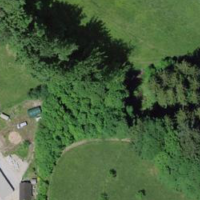
EUNIS habitat code: 25
Species observed at this site:
Euphorbia cyparissias